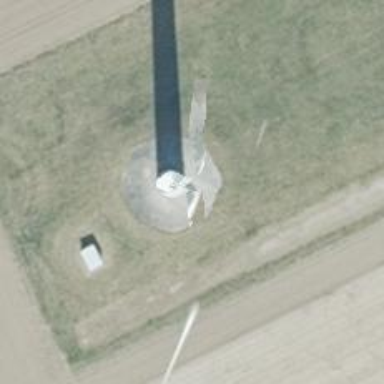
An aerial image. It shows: Wind generator using horizontal axis wind turbines.